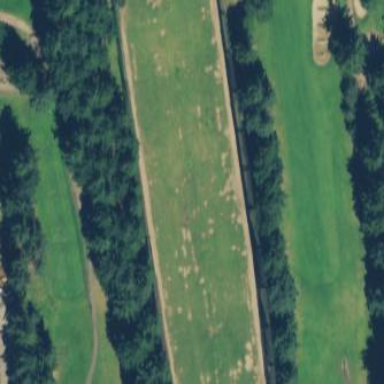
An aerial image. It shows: Grassy area designated for driving range golf.